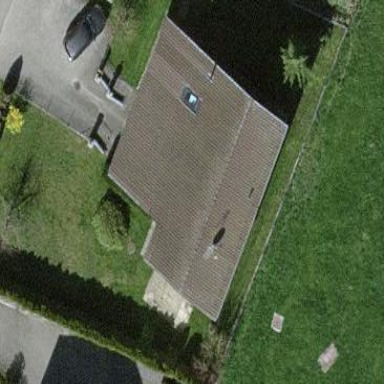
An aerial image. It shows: Detached building with gabled roof.